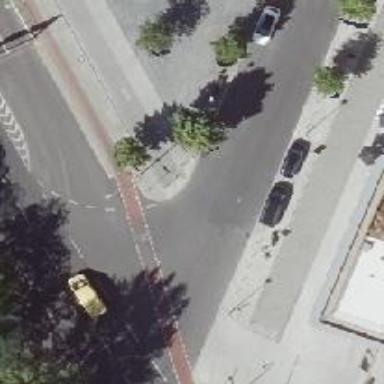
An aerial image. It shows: Unmarked road crossing.